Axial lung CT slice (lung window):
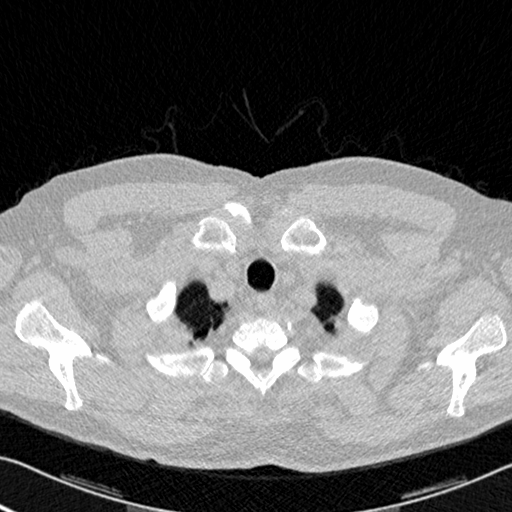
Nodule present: no